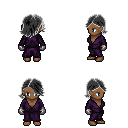
a pixel art fantasy rpg character, female body template, human, dark skin, purple robe, gold greaves, gray swoop hairstyle, metal gloves, four views (front, back, left, right), 2x2 character sprite sheet, small pixel art, hard edges, no anti-aliasing